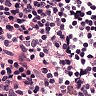
Metastatic tissue present: no